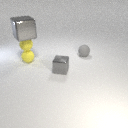
small gray rubber sphere behind small yellow rubber sphere